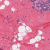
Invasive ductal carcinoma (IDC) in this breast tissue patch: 0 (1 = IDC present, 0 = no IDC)